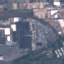
Land use / land cover: Industrial